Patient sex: F
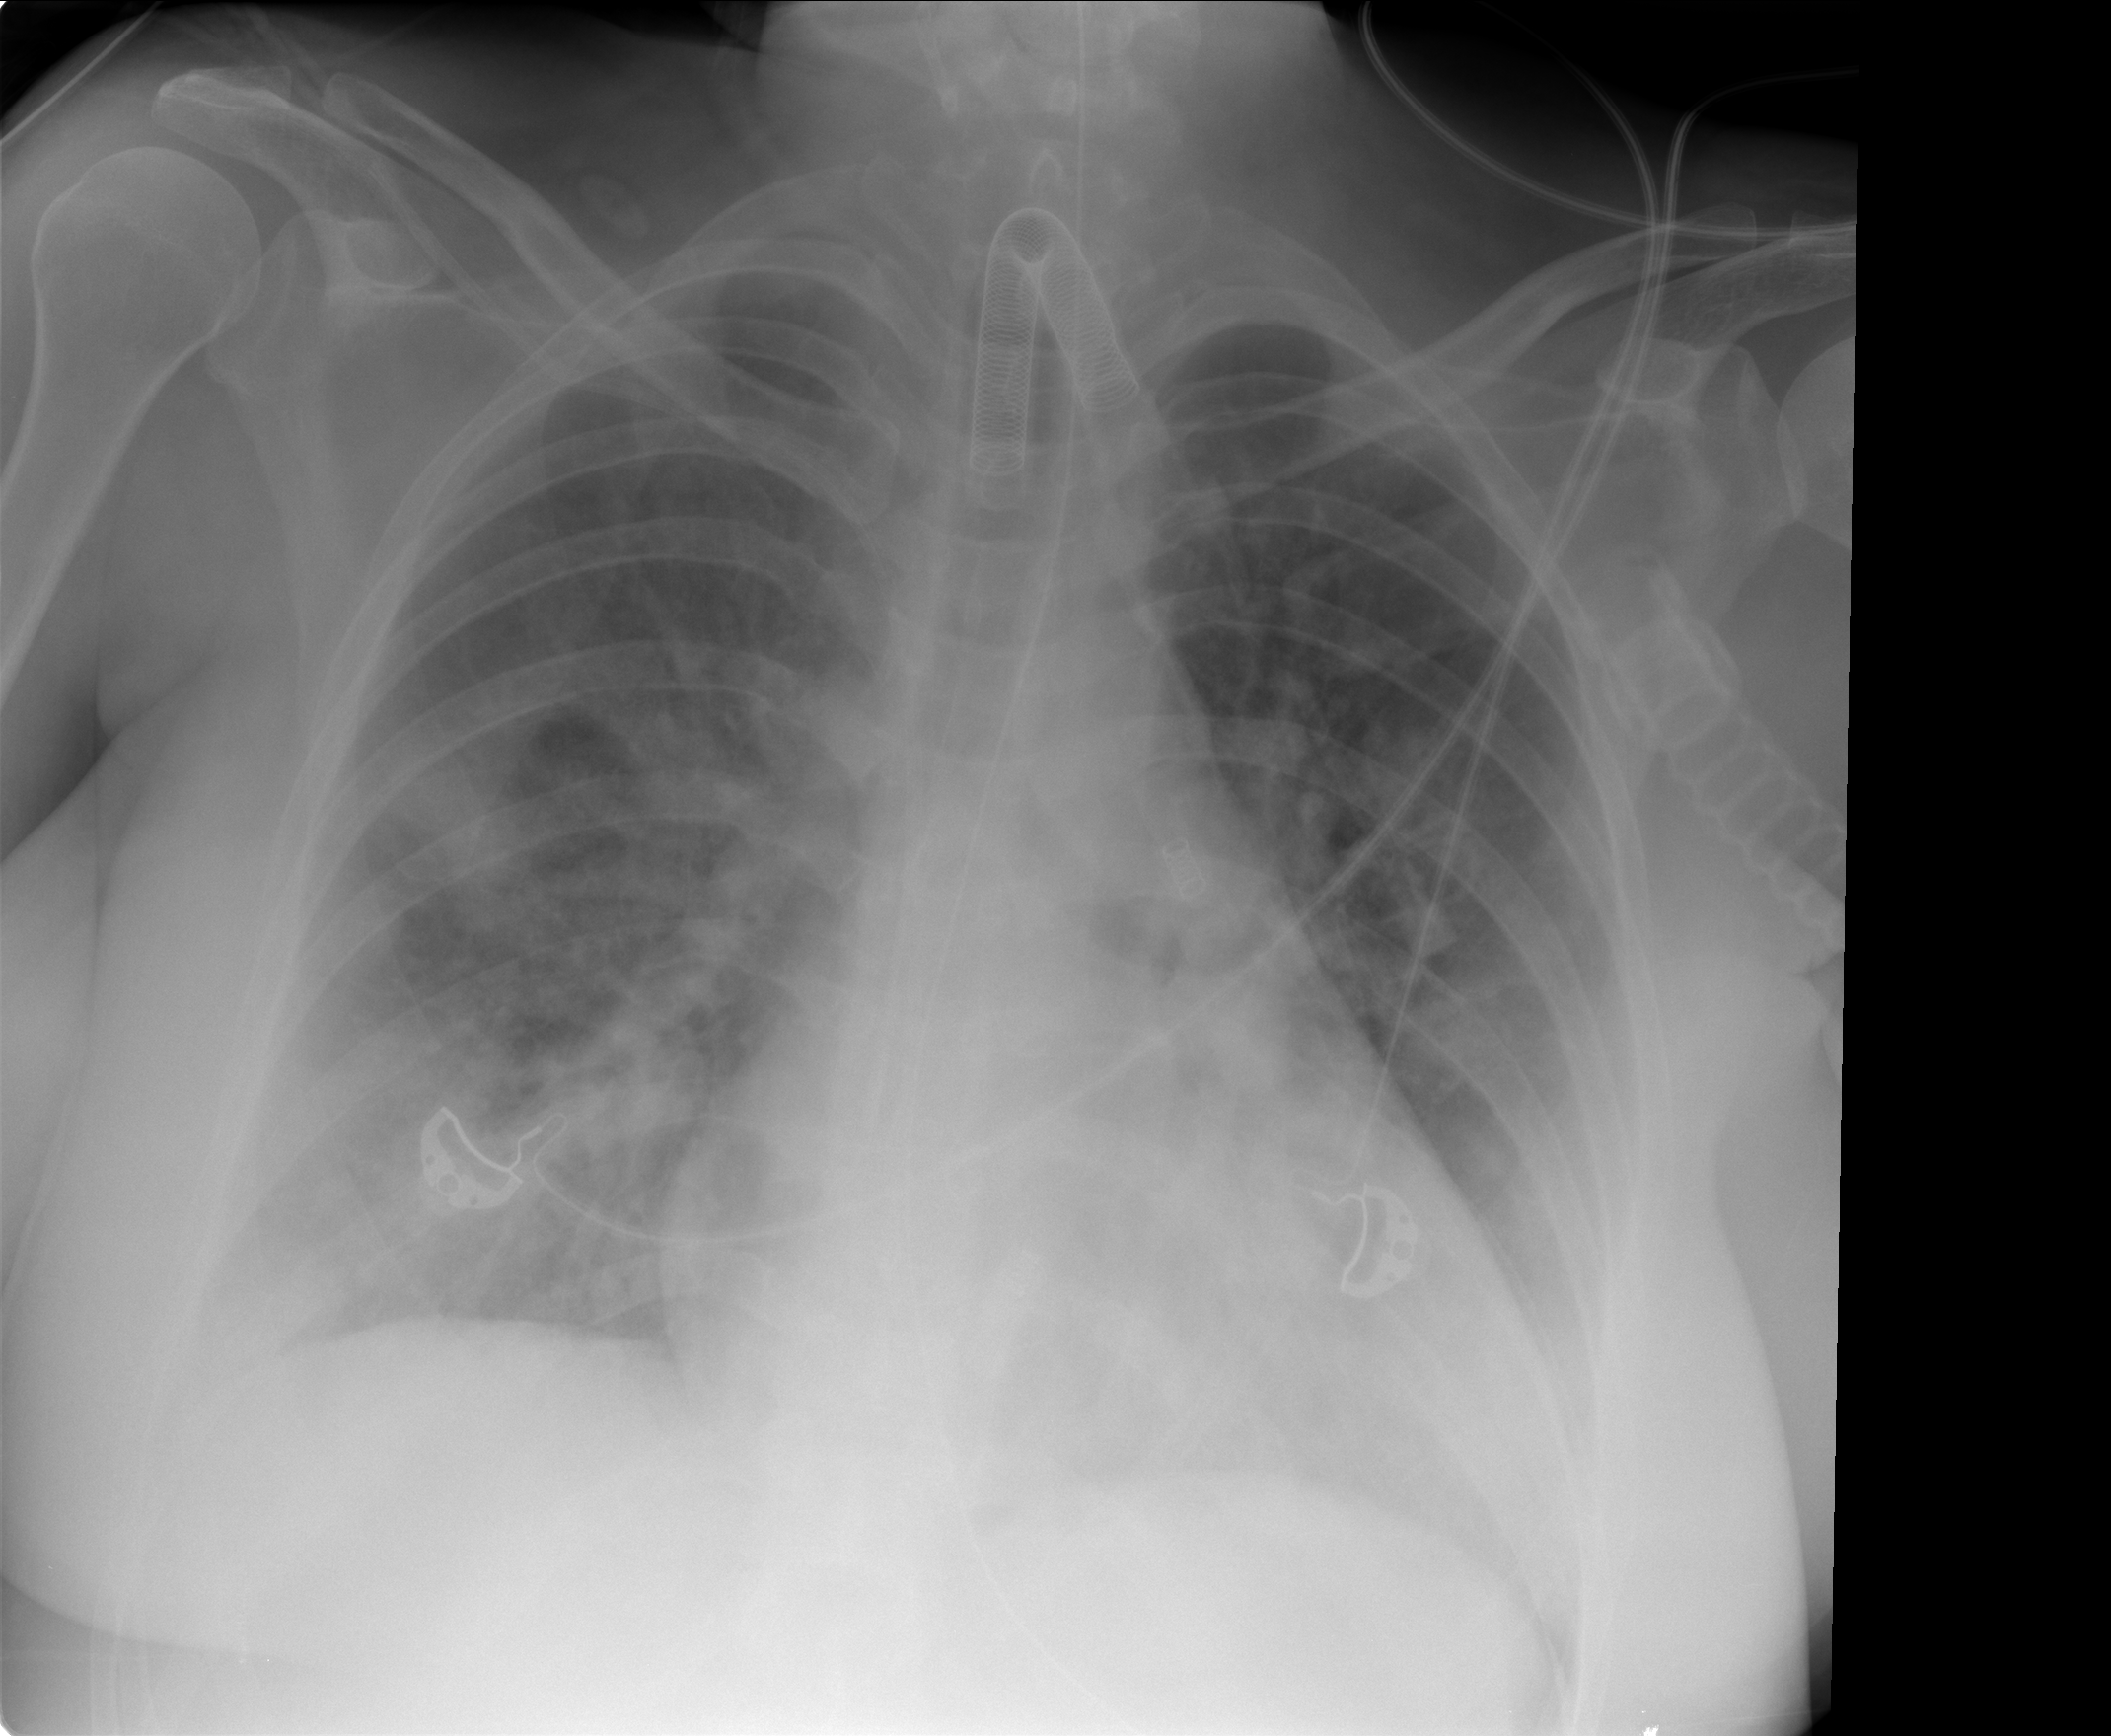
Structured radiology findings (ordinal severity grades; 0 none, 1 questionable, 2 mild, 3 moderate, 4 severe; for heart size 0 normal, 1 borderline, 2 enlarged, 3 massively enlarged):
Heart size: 2
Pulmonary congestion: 2
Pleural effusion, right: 2
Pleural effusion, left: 2
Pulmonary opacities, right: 2
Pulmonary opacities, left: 2
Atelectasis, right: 2
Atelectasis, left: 2